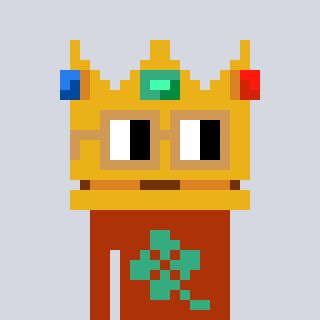
a pixel art character with square brown glasses, a crown-shaped head and a hotbrown-colored body on a cool background